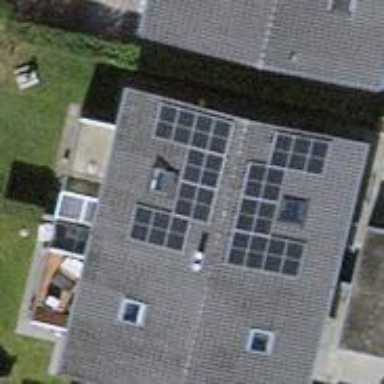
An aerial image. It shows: Solar power generator using photovoltaic method with solar photovoltaic panel types.